Aerial crown-view tile of a tropical tree (Barro Colorado Island, Panama), acquired 20250818:
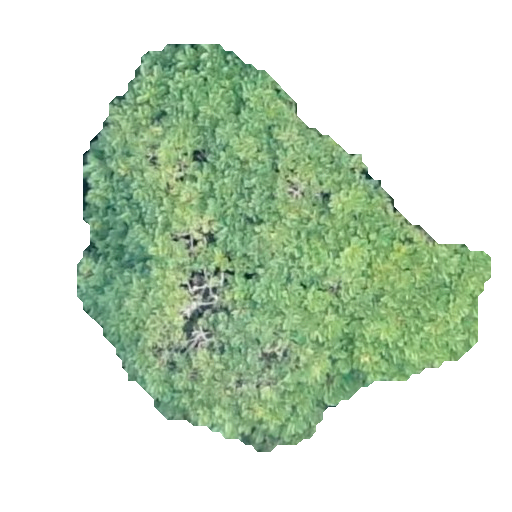
Species: Jacaranda copaia
GBIF accepted scientific name: Jacaranda copaia
Crown area: 152.017 m²